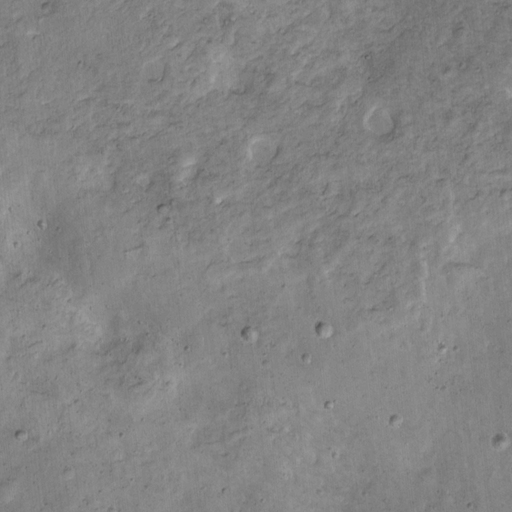
Objects detected: cone